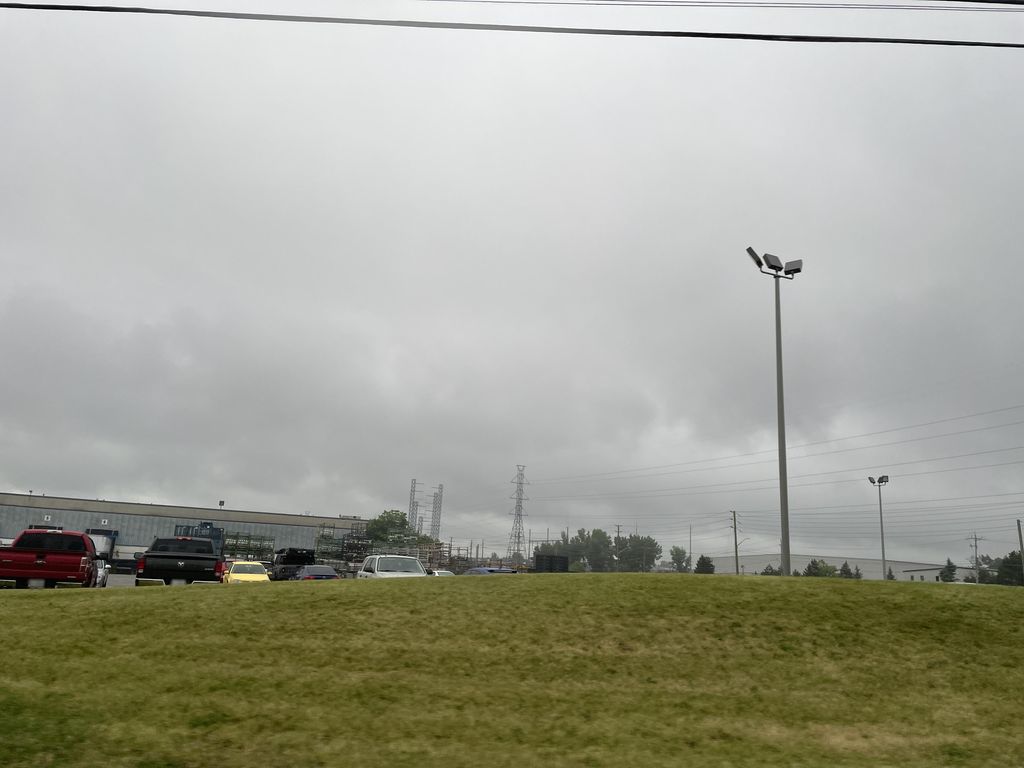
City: kitchener-waterloo